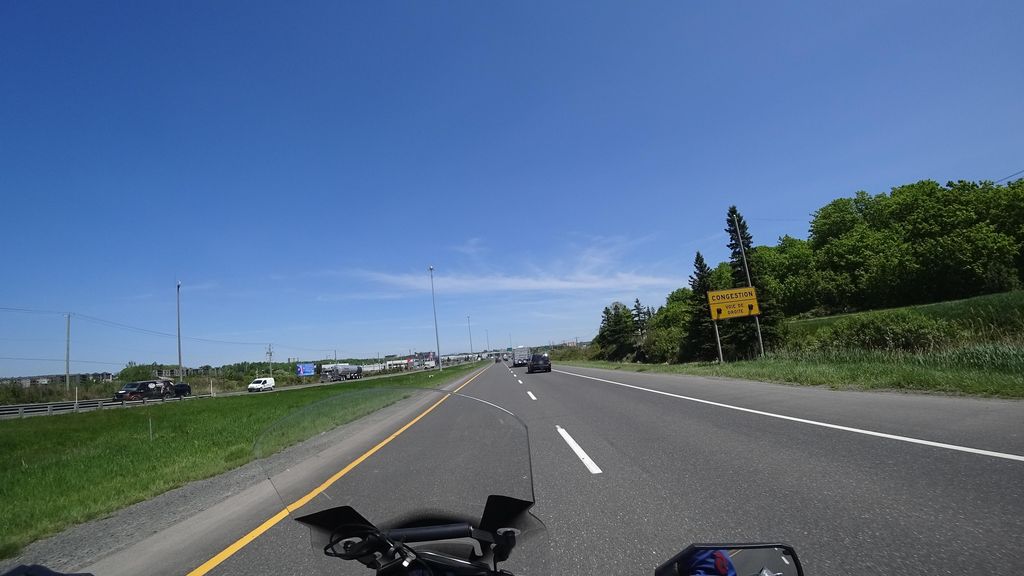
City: quebec_city